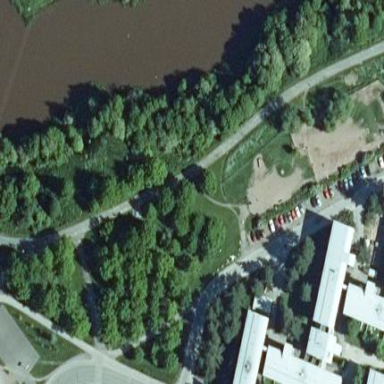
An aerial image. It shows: Dog park enclosed by fence.